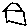
Label: house